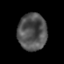
Tissue: prostate
Cell type: T cells
Senescence score: 0.3409
Nuclear area (px): 1047
Mean DAPI intensity: 81.632